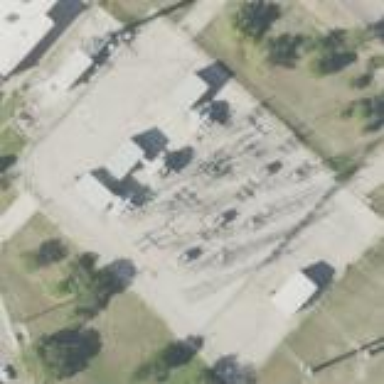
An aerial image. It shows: Outdoor power substation surrounded by fence. The substation operates at the distribution level.